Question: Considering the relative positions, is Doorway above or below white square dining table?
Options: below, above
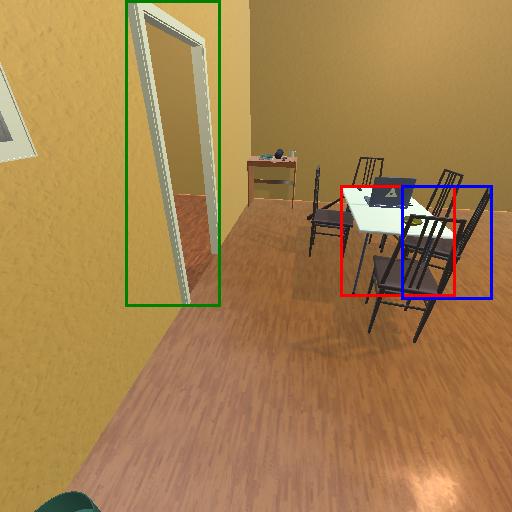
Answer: below